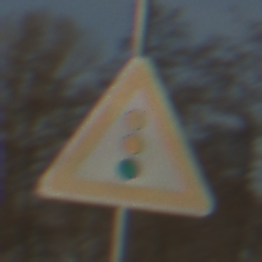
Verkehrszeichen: Lichtzeichenanlage
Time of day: MorningAfternoon
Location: Outdoor (Suburban)
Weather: PartlyCloudy
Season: NotSpecified
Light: Natural